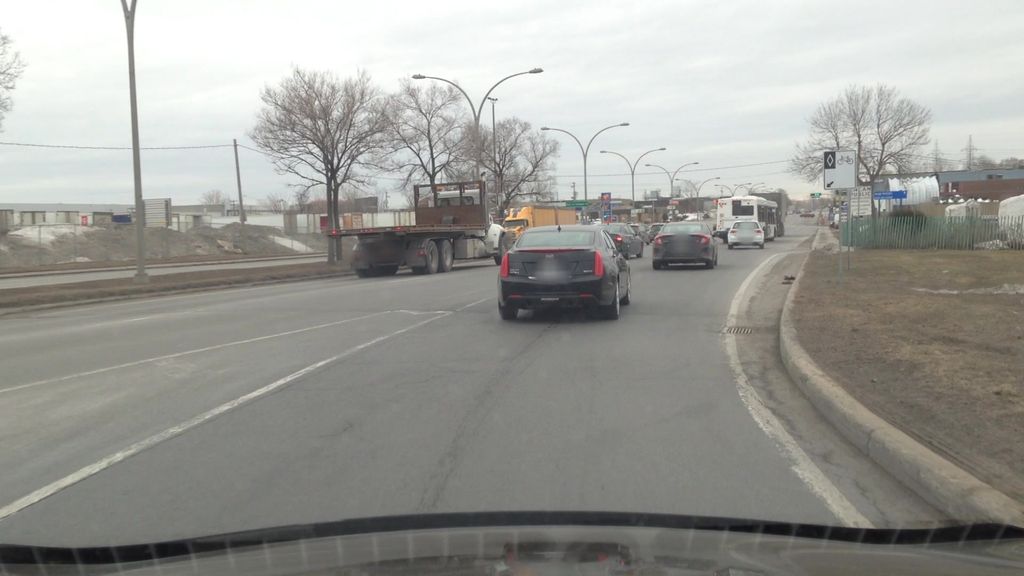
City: montreal